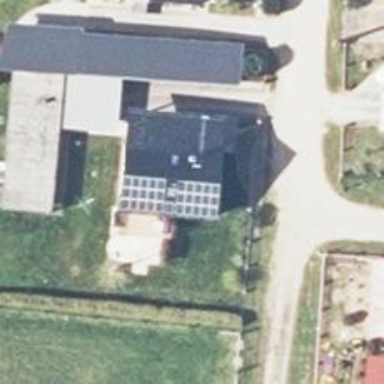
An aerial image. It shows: Solar-powered generator using photovoltaic technology. This small installation generates electricity through solar photovoltaic panels.